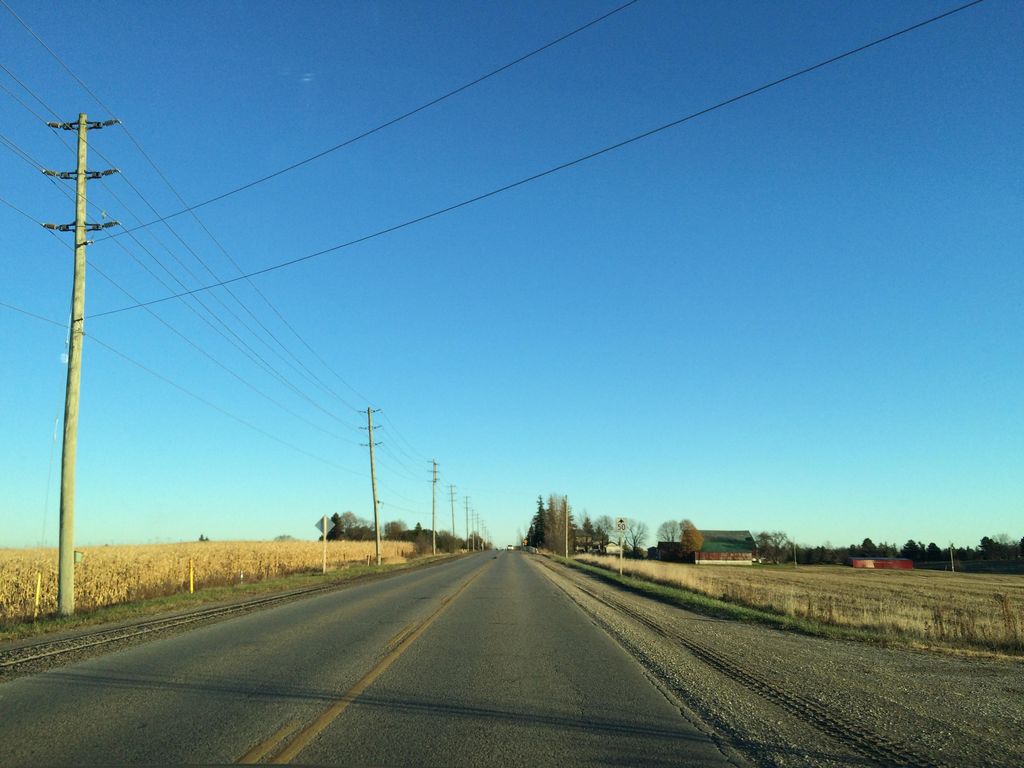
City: kitchener-waterloo